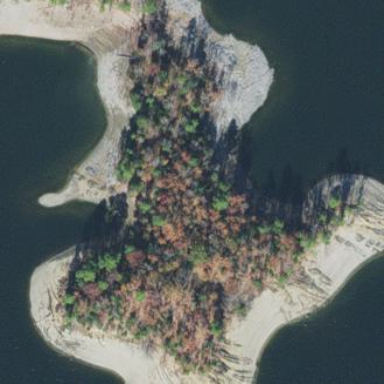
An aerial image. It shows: Islet surrounded by forest.